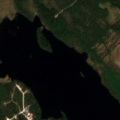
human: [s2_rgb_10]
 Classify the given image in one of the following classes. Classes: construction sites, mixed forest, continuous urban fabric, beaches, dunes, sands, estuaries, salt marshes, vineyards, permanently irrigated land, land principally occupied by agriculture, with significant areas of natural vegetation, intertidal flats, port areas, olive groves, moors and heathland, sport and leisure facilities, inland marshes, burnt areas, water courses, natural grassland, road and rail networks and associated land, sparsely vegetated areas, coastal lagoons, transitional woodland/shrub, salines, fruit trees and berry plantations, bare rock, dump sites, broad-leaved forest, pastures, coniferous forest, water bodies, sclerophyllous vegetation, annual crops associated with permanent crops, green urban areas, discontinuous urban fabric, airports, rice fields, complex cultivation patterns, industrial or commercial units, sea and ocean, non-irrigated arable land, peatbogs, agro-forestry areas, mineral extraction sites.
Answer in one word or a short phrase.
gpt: coniferous forest, mixed forest, peatbogs, water bodies